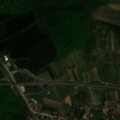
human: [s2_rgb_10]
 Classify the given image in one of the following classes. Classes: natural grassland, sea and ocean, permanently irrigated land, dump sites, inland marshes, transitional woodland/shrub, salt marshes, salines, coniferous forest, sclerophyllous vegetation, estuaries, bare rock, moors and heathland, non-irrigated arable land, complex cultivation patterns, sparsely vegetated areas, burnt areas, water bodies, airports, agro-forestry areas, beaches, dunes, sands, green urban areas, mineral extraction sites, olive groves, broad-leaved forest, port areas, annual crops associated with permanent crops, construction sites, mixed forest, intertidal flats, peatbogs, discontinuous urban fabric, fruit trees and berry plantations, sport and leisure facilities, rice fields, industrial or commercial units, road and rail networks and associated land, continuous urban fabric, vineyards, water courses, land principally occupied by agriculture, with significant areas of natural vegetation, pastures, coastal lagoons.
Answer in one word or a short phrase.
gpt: discontinuous urban fabric, vineyards, land principally occupied by agriculture, with significant areas of natural vegetation, broad-leaved forest, mixed forest